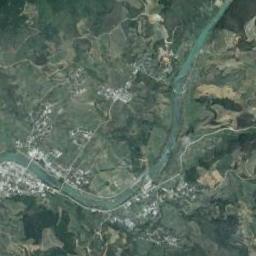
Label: river